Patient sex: F
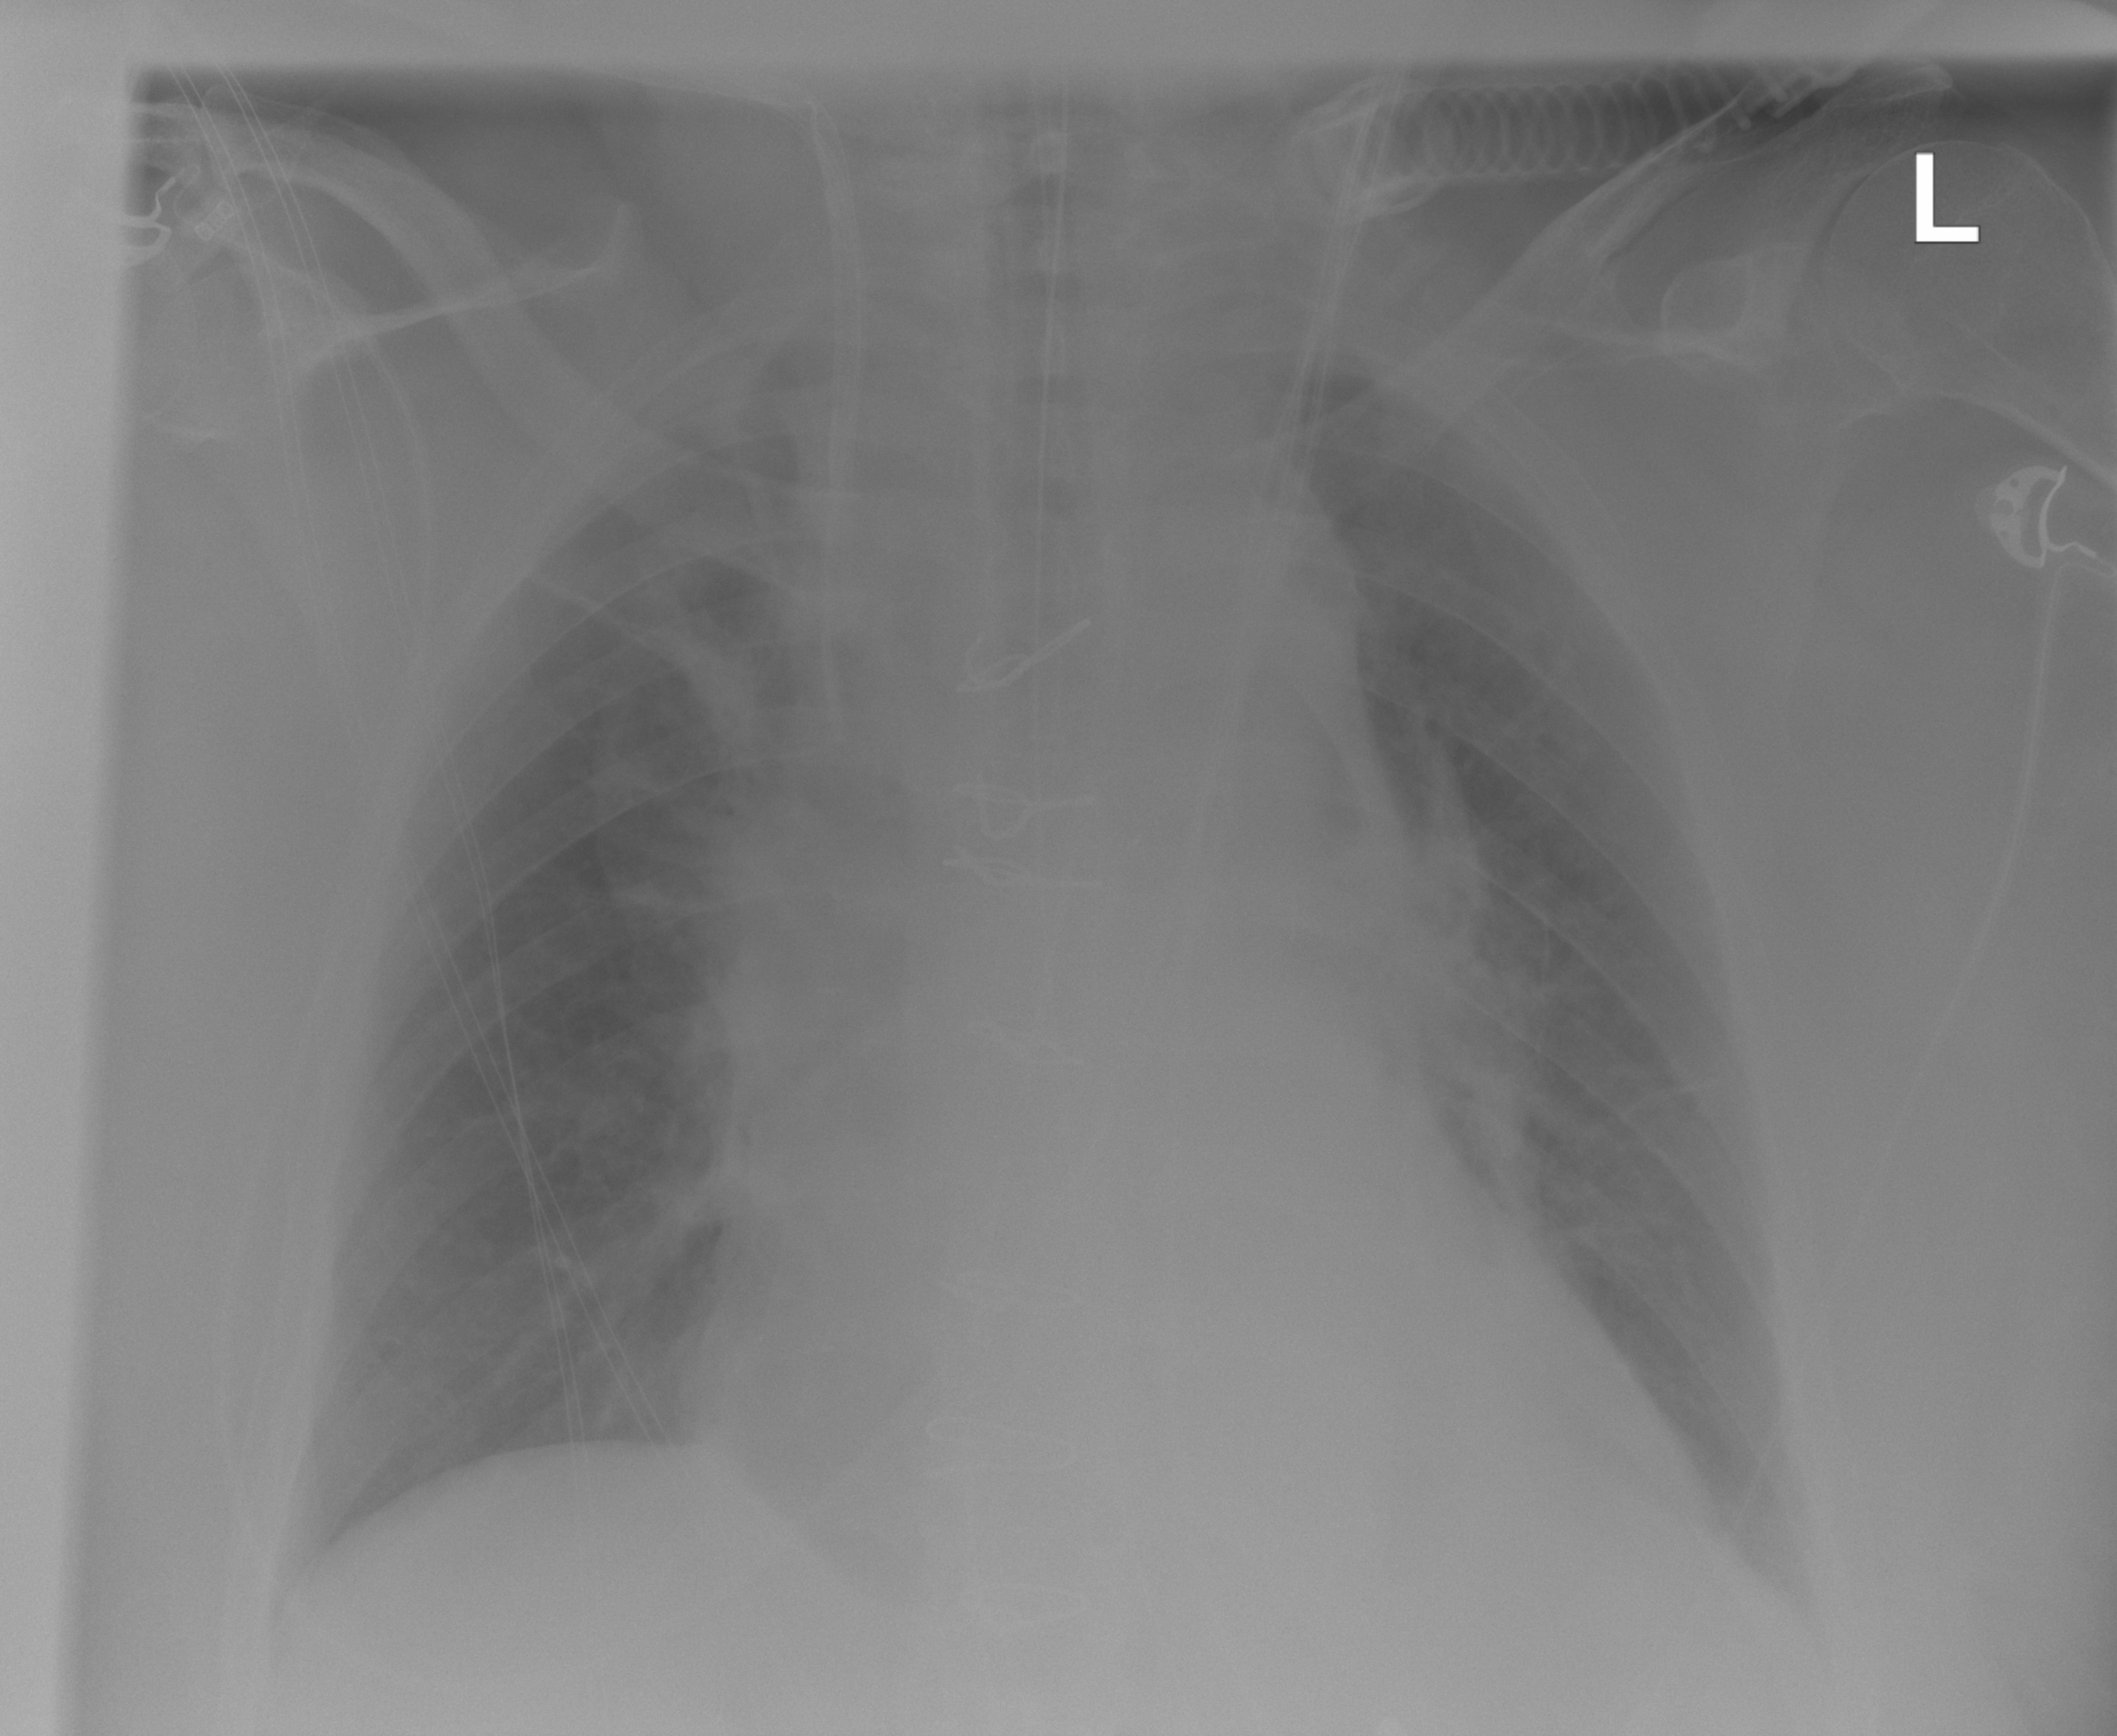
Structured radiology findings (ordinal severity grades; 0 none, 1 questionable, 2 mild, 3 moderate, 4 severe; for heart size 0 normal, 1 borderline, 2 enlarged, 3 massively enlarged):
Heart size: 2
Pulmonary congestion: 0
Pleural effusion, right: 0
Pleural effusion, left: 0
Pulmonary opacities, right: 0
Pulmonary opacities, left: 0
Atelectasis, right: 2
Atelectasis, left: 0